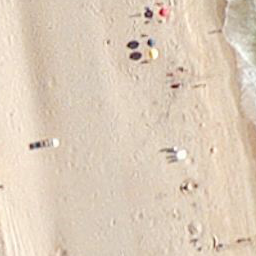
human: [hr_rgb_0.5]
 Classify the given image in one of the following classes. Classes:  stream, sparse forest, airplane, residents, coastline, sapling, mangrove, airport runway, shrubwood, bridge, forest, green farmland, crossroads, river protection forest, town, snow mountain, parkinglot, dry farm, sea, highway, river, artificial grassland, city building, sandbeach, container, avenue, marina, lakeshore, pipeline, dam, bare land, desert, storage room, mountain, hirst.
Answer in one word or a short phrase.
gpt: sandbeach